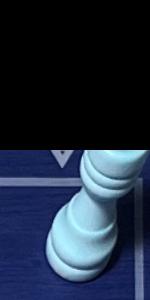
Label: Rook_White